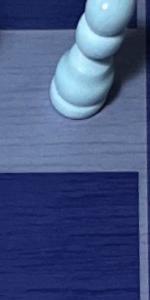
Label: Empty